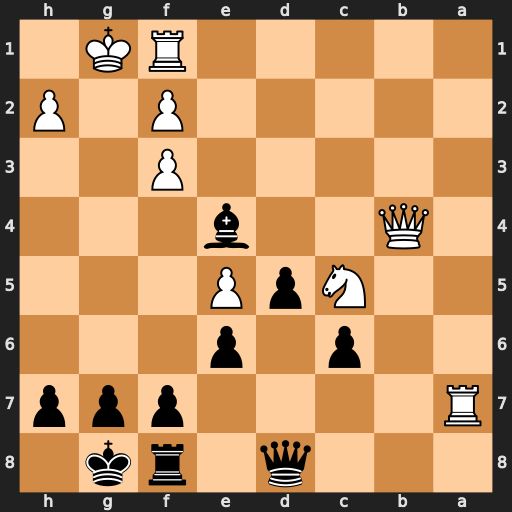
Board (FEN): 3q1rk1/R4ppp/2p1p3/2NpP3/1Q2b3/5P2/5P1P/5RK1
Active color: b
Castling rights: -
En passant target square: -
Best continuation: Qg5+ Kh1 Bxf3#